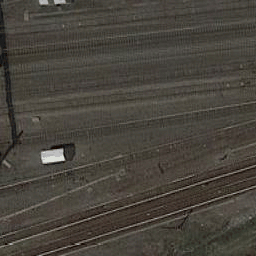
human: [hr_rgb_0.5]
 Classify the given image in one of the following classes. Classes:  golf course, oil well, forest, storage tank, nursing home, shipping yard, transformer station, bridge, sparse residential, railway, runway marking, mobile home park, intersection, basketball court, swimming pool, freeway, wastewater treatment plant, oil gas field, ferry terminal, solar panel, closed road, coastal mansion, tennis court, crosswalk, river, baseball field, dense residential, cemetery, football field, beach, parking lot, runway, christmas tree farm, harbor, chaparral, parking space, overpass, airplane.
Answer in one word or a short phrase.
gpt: railway